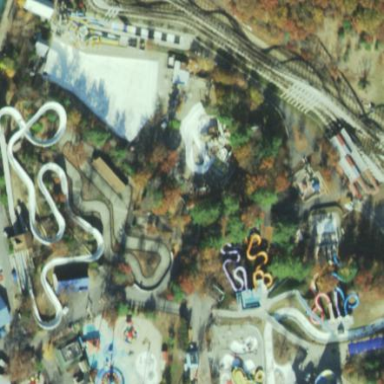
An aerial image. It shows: Water park.